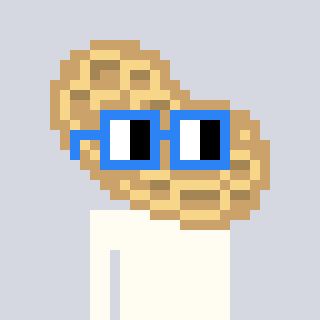
a pixel art character with square blue glasses, a peanut-shaped head and a redpinkish-colored body on a cool background